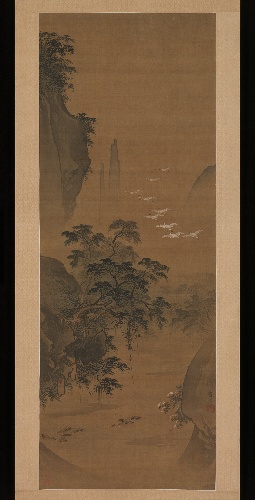
Title: 明   呂紀   秋景花鳥圖   軸|Autumn landscape with egrets and ducks
Artist: Lü Ji
Artist bio: Chinese, active late 15th century
Date: late 15th century
Object type: Hanging scroll
Classification: Paintings
Medium: Hanging scroll; ink and color on silk
Culture: China
Period: Ming dynasty (1368–1644)
Dimensions: Image: 58 1/8 x 21 1/2 in. (147.6 x 54.6 cm)
Overall with mounting: 106 1/4 x 27 1/2 in. (269.9 x 69.9 cm)
Overall with knobs: 106 1/4 x 30 in. (269.9 x 76.2 cm)
Department: Asian Art
Credit line: Purchase, Bequest of Dorothy Graham Bennett, 1980
Accession year: 1980
Repository: Metropolitan Museum of Art, New York, NY
Tags: Birds|Ducks|Landscapes